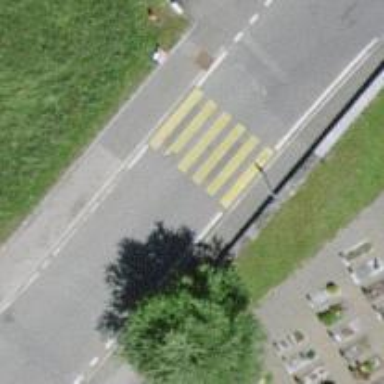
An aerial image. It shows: Marked crossing on the road.